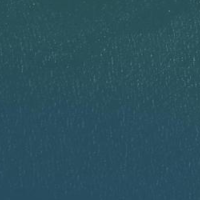
EUNIS habitat code: 14
Species observed at this site:
Corvus corone
Ichthyaetus melanocephalus
Podiceps cristatus
Motacilla cinerea
Fulica atra
Anas platyrhynchos
Aix sponsa
Aythya fuligula
Passer domesticus
Buteo buteo
Tadorna tadorna
Coloeus monedula
Columba palumbus
Chroicocephalus ridibundus
Turdus merula
Phalacrocorax carbo
Larus michahellis
Gallinula chloropus
Hirundo rustica
Milvus milvus
Pica pica
Passer italiae